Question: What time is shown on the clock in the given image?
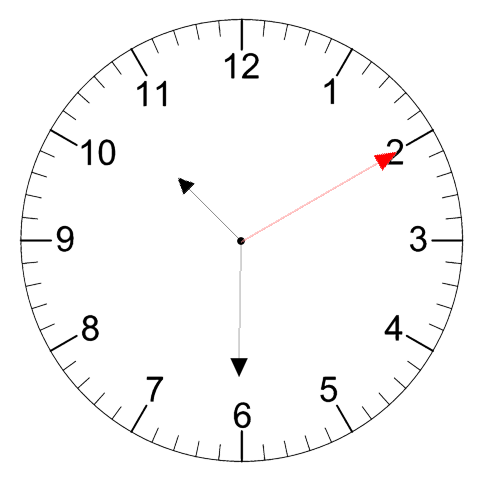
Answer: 10:30:10